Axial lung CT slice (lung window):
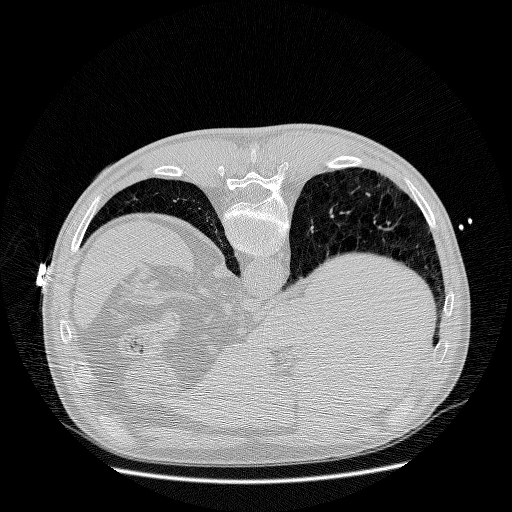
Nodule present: no